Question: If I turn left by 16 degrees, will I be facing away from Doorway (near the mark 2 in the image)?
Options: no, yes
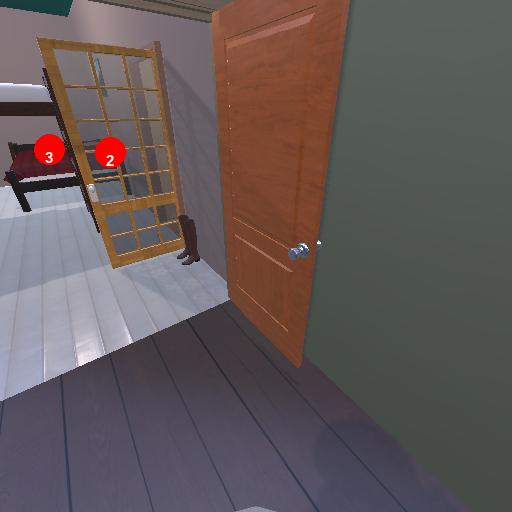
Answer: no